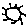
Label: sun